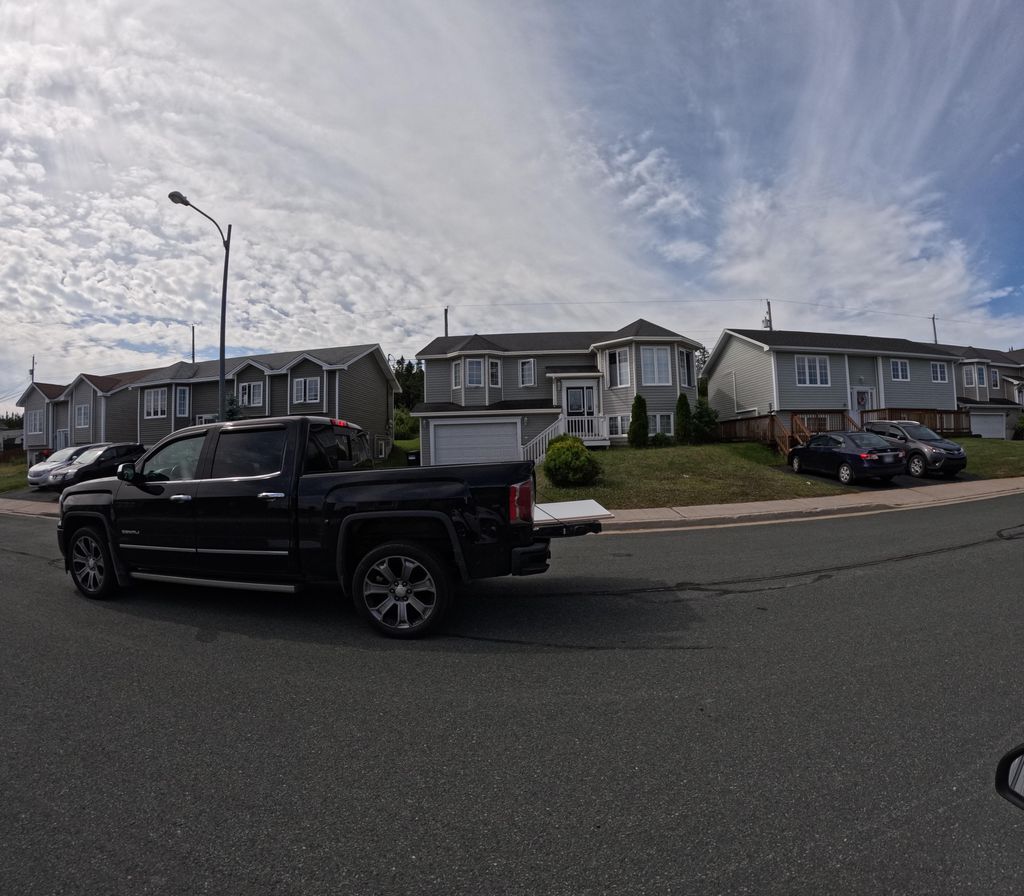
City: st_johns